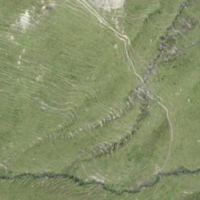
EUNIS habitat code: 26
Species observed at this site:
Parnassia palustris
Bombus mesomelas